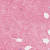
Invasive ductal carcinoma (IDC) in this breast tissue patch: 0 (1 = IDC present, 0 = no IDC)